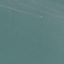
Land use / land cover: SeaLake